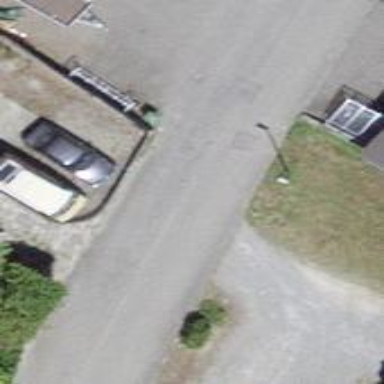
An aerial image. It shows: Smooth asphalt road in residential area.